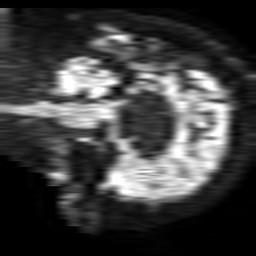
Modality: TRACE
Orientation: sagittal
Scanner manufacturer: philips
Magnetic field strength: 1.5 T
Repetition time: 3.4 s
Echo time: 0.06922 s